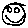
Label: smiley face